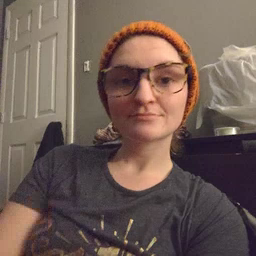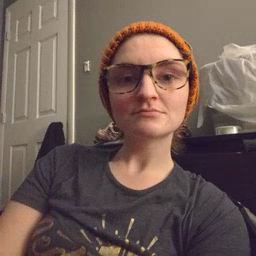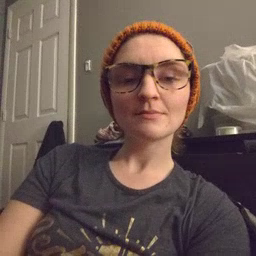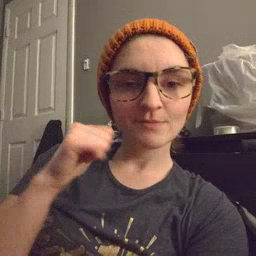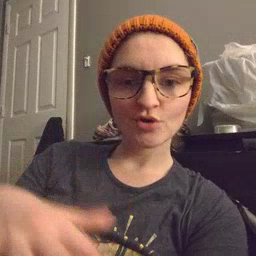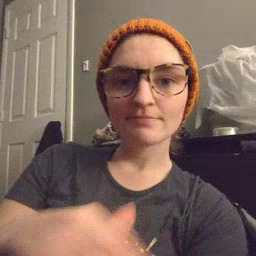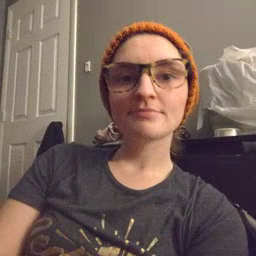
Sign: backyard